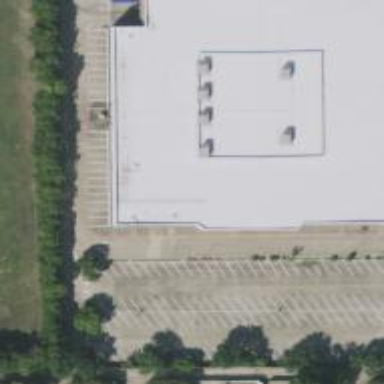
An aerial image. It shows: Commercial building with flat roof.